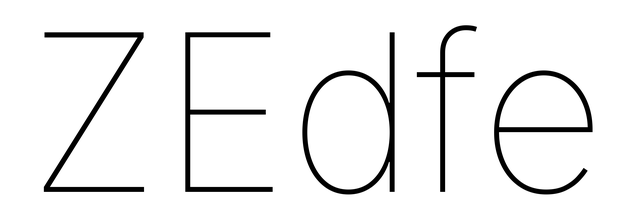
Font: Inter_Thin